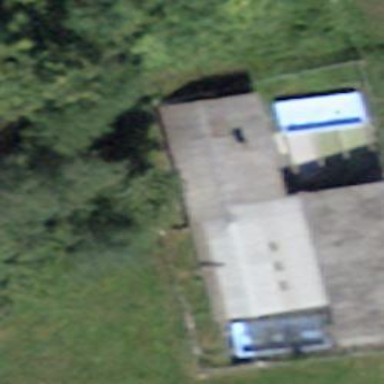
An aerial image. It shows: View of roof of building.